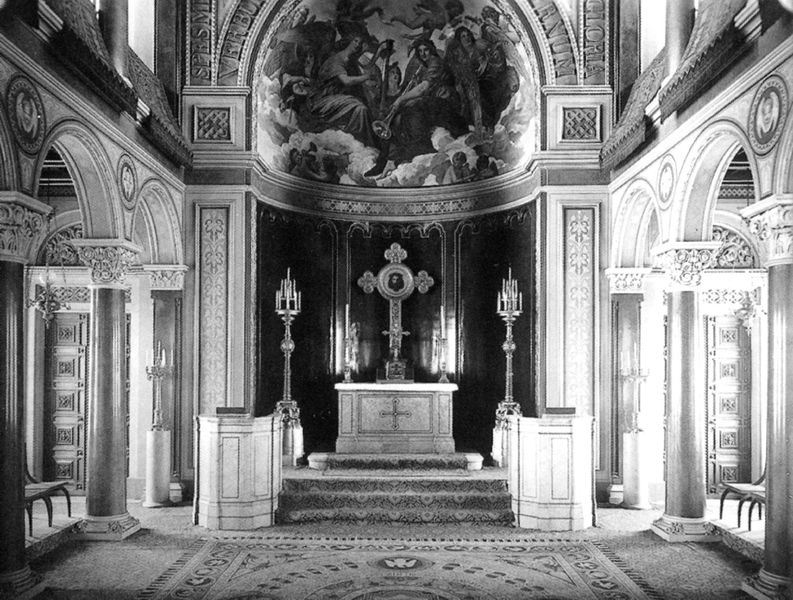
Titel: Westflügel des Residenzschlosses in Weimar
Standort: Weimar, Residenzschloss (EU - D - Thüringen)
Schlagwörter: schatten, weiß, wolken, himmerl, köpfe, licht, schwarz, stuhl, säule, säulen, muster, teppich, architektur, barock, bibel, taube, innenraum, kirche, decke, innen, musik, gotik, engel, ruhe, rundbogen, kuppel, treppe, wandgemälde, kerze, kerzen, leuchter, stufe, stufen, foto, bögen, nische, arkade, glaube, kreuz, kuppe, schwarzweiß, mosaik, altar, kathedrale, kapitell, säuler, fries, sims, kerzenständer, dreischiffig, jesus, apsis, romanik, chor, kapelle, kruzifix, heilige, fresko, posaune, putten, korinthisch, fesnter, säulengang, neoromanik, medaillons, deke, gemählde, fensrter